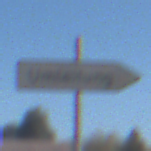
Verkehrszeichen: UmleitungswegweiserRechtsweisend
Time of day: MorningAfternoon
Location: Outdoor (Suburban)
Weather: PartlyCloudy
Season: NotSpecified
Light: Natural